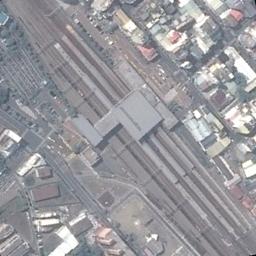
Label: railway_station